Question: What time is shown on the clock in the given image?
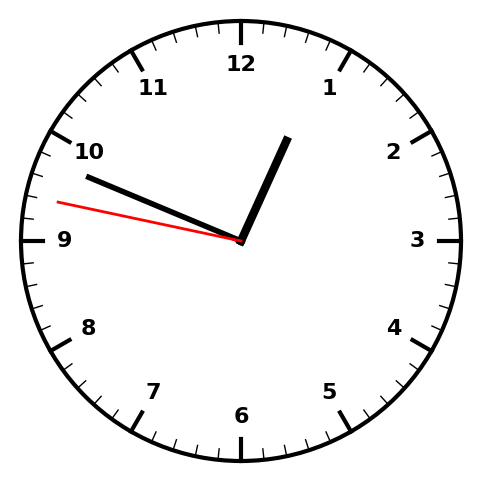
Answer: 12:48:47